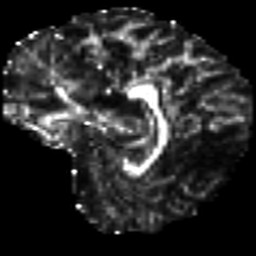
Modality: FA
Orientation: sagittal
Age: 31
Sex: female
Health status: ill
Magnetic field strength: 3 T
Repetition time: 8.4 s
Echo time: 0.0926 s